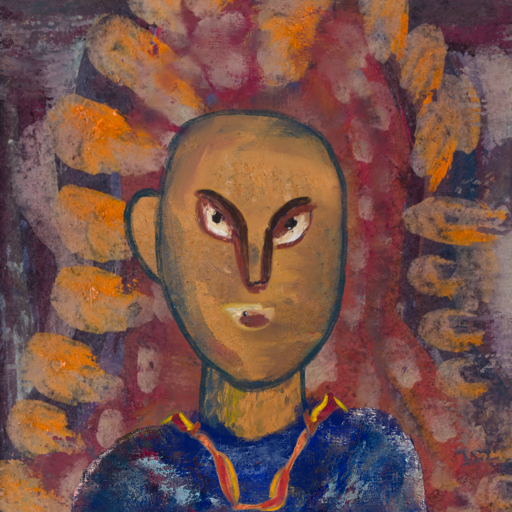
Background: Doll, Head And Neck Front: In_The_Sun, Face Front: After_Raid, Bust: Irani, Hair Front: Blank, Head Accessory: Blank, Second Necklace: Gypsy_Mother_1, Necklace: Blank, Baby: Blank